CT reconstruction: convct
Segmentation target: spine
Patient: M, age 75
ISS stage: Stage 2
Metal implant: no
Axial slice:
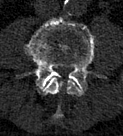
Sagittal slice:
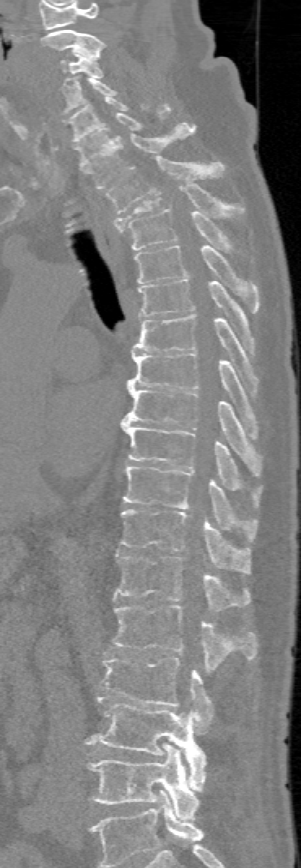